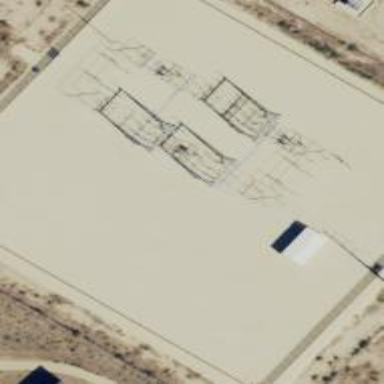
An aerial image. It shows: Power substation with transmission level designation. It is enclosed by fence.